Question: Without any user interaction, how would a program identify what type of waveform is present in a recording from an ADC?
For the sake of this question: triangle, square, sine, half-sine, or sawtooth waves of constant frequency. Level and frequency are arbitrary, and they will have noise, small amounts of distortion, and other imperfections.

I'll propose a few (naive) ideas, too, and you can vote them up or down.
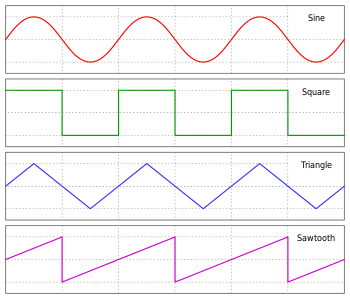
Answer: You definitely want to start by taking an autocorrelation to find the fundamental.
With that, take one period (approximately) of the waveform.
Now take a DFT of that signal, and immediately compensate for the phase shift of the first bin (the first bin being the fundamental, your task will be simpler if all phases are relative).
Now normalise all the bins so that the fundamental has unity gain.
Now compare and contrast the rest of the bins (representing the harmonics) against a set of pre-stored waveshapes that you're interested in testing for. Accept the closest, and reject overall if it fails to meet some threshold for accuracy determined by measurements of the noisefloor.